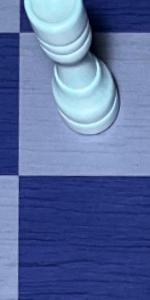
Label: Empty